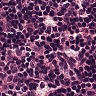
Metastatic tissue present: no